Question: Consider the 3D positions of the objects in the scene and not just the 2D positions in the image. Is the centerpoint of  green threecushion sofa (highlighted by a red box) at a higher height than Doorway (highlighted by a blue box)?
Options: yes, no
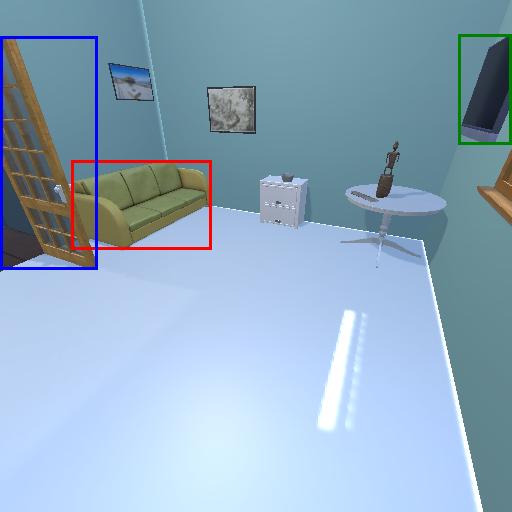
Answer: yes